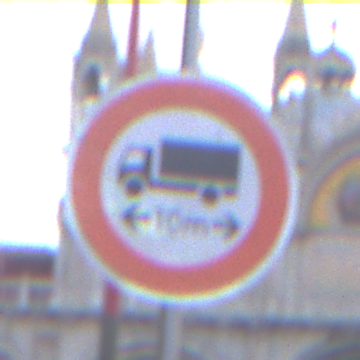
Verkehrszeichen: TatsaechlicheLaenge
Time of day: SunriseSunset
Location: Outdoor (Urban)
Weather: PartlyCloudy
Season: NotSpecified
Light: Natural